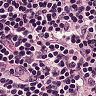
Metastatic tissue present: no